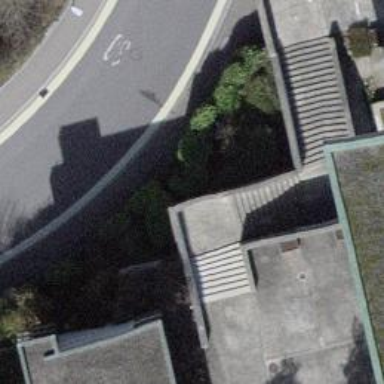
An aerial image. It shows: Concrete steps.